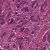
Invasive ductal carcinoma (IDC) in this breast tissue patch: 1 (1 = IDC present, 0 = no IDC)